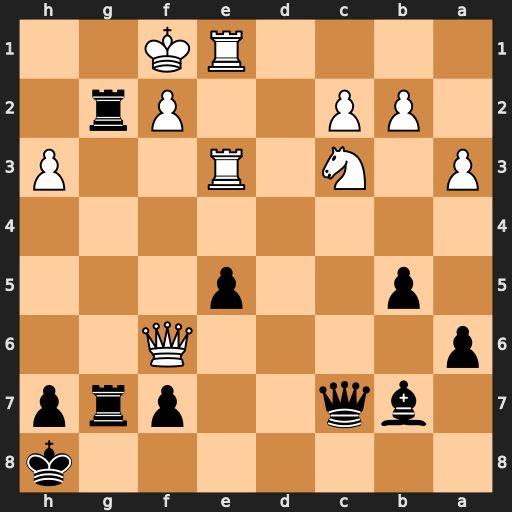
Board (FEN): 7k/1bq2prp/p4Q2/1p2p3/8/P1N1R2P/1PP2Pr1/4RK2
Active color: b
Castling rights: -
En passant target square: -
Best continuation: Qc4+ Rd3 Rg6